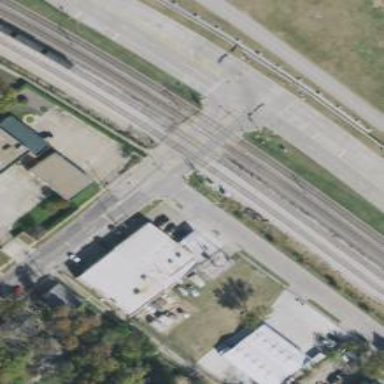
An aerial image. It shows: Crossing for the railway.